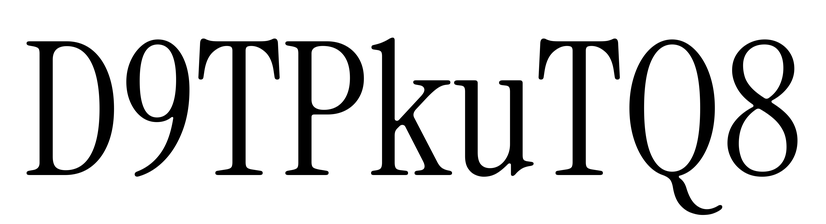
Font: InstrumentSerif-Regular